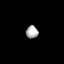
Tissue: lung
Cell type: Epithelial cells
Senescence score: 0.144
Nuclear area (px): 152
Mean DAPI intensity: 172.546